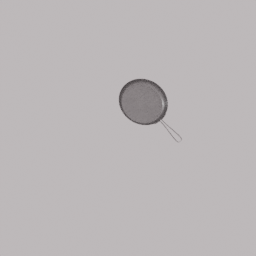
Label: tools